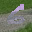
Label: 6